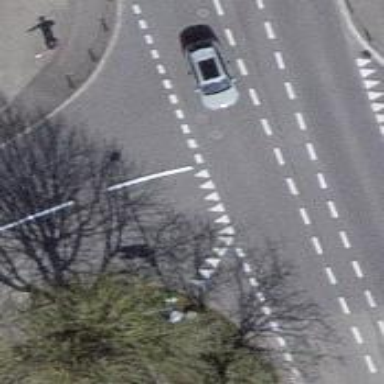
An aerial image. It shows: Road with "give way" sign.